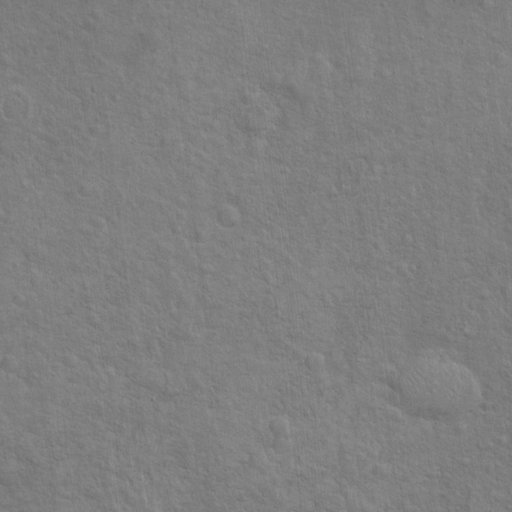
Classes present: Background